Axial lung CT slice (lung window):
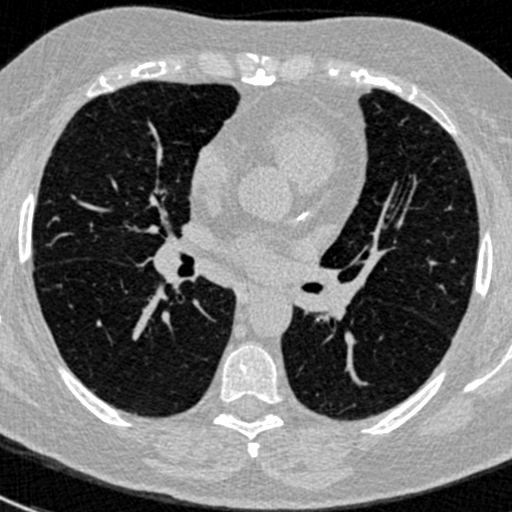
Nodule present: no